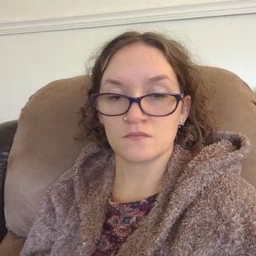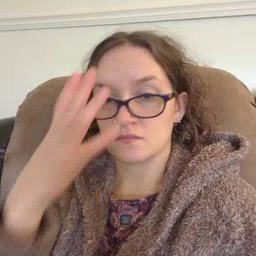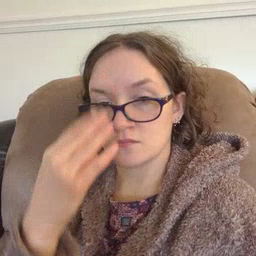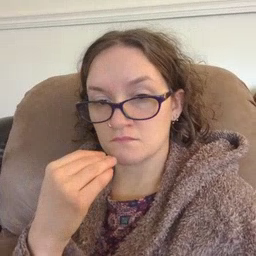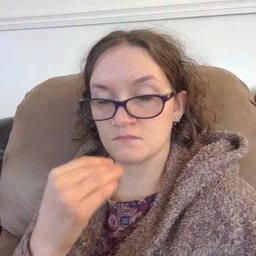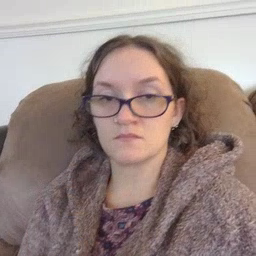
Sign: sleep